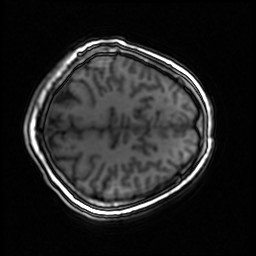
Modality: inplaneT1
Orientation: axial